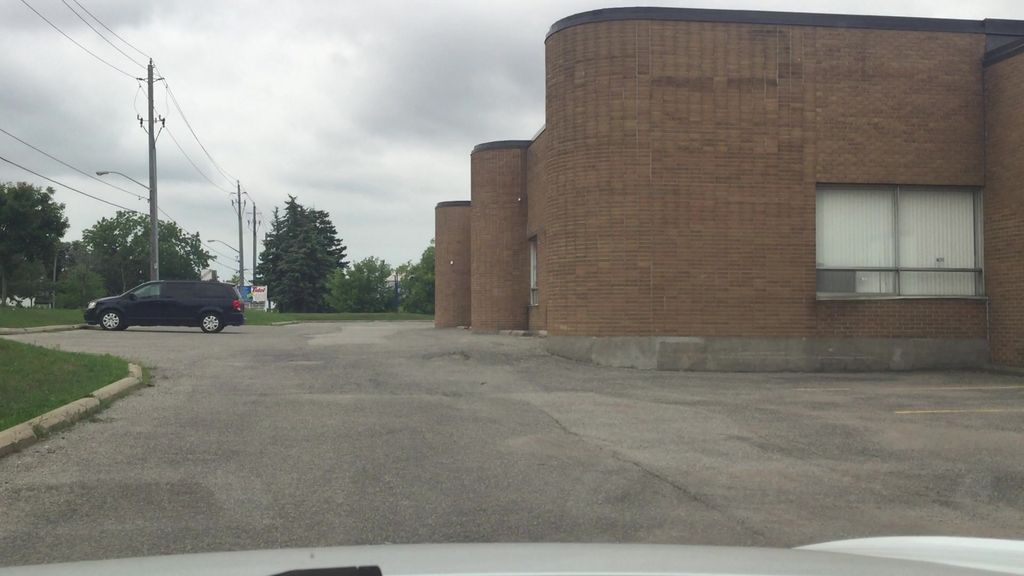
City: toronto